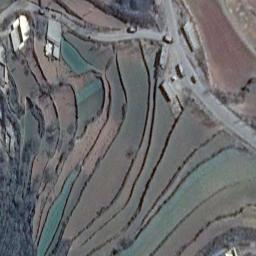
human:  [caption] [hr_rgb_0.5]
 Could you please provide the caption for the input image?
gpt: Many buildings of different shapes are beside the terraces .

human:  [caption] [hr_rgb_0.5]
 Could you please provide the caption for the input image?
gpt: The terraced fields look like circles .

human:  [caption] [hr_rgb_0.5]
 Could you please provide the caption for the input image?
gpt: There are several houses in a large layer of brown and green mixed terraces .

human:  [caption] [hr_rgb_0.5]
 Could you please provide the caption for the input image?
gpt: The bare and green terrace is next to the road .

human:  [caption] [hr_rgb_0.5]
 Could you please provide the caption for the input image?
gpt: There are some buildings beside the terraces .